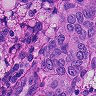
Metastatic tissue present: yes